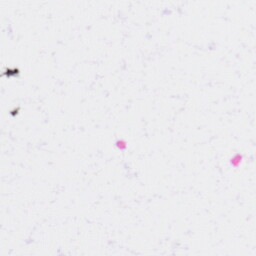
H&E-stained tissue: Liver